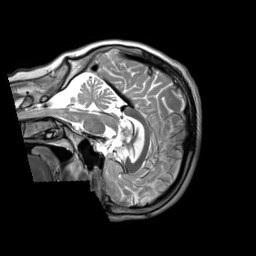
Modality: T2w
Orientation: sagittal
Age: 47
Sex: male
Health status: ill
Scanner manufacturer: siemens
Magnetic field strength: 3 T
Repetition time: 2.8 s
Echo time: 0.326 s